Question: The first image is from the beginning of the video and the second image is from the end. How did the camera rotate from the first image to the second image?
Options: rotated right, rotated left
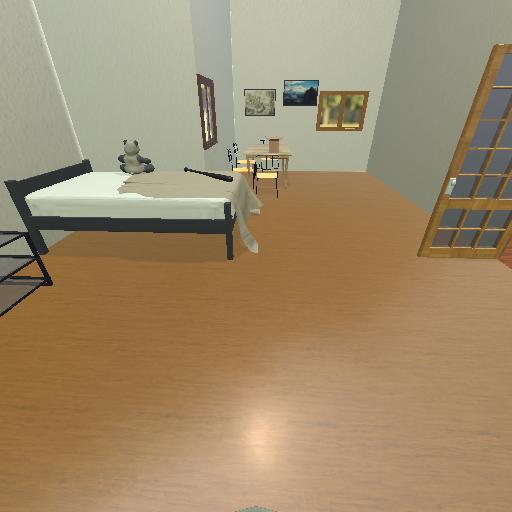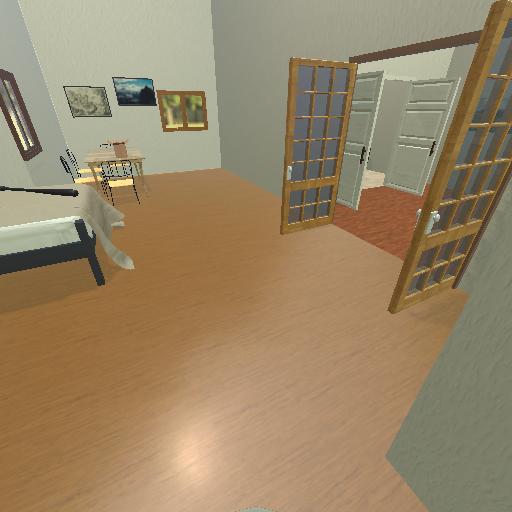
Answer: rotated right